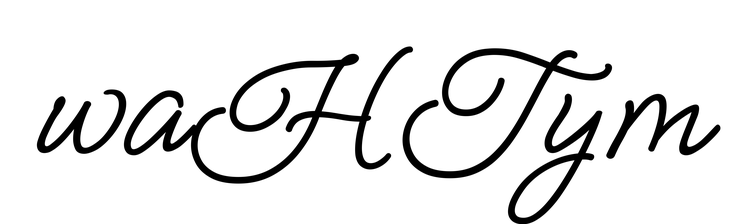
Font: MeowScript-Regular